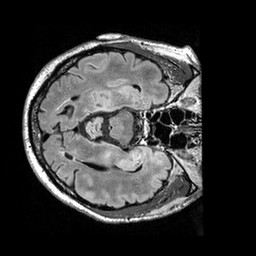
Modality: FLAIR
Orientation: axial
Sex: male
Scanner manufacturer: siemens
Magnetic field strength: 3 T
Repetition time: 5 s
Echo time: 0.395 s